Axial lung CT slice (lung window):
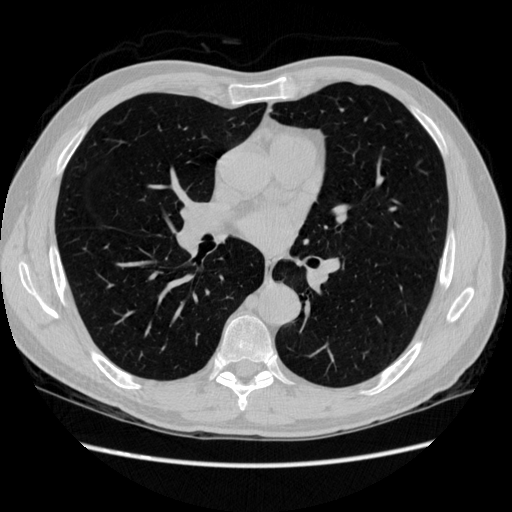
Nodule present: no